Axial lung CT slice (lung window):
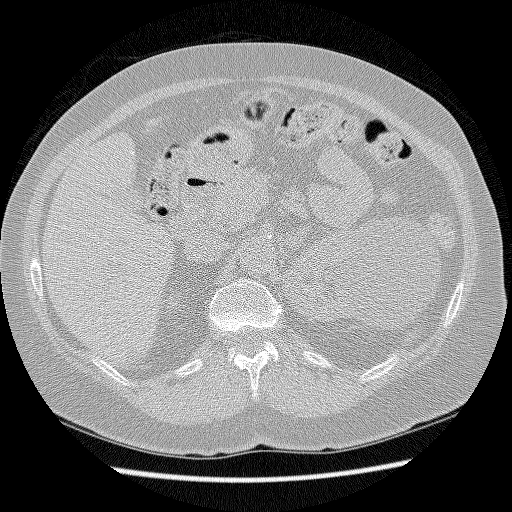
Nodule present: no